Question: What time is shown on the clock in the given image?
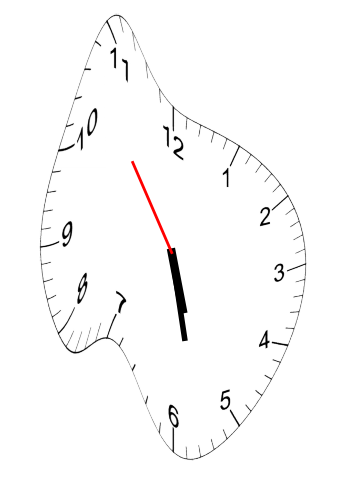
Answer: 05:27:54